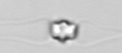
Label: Chaetoceros_didymus